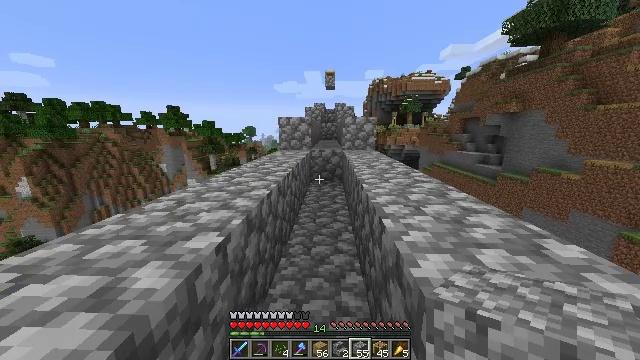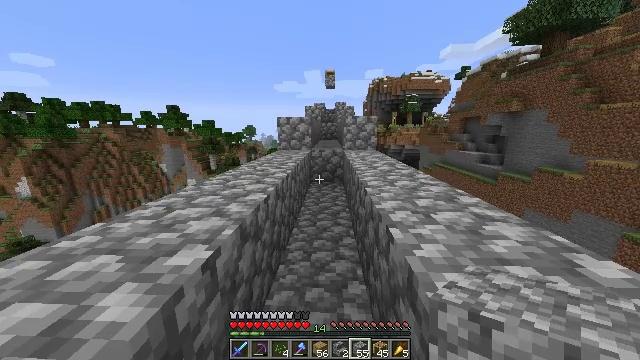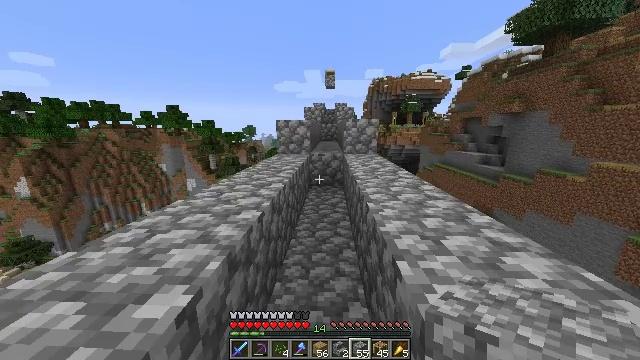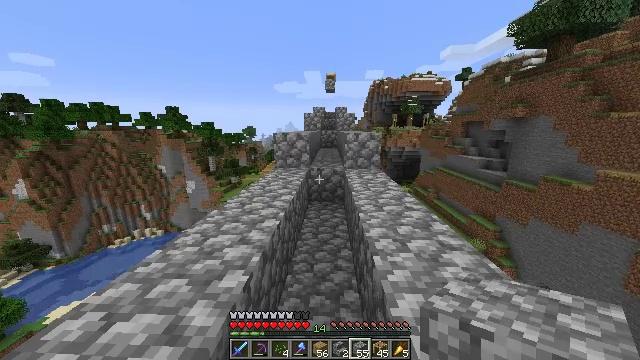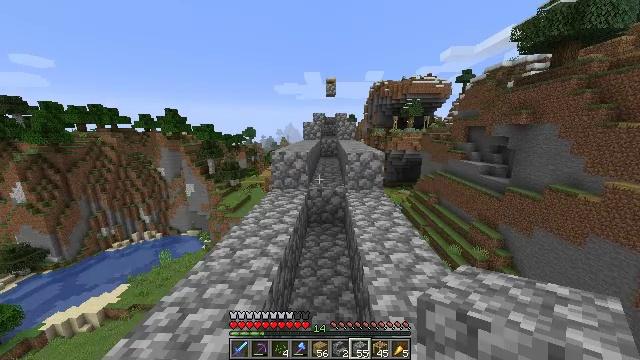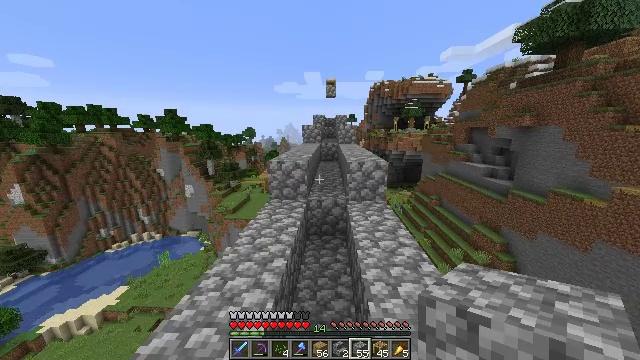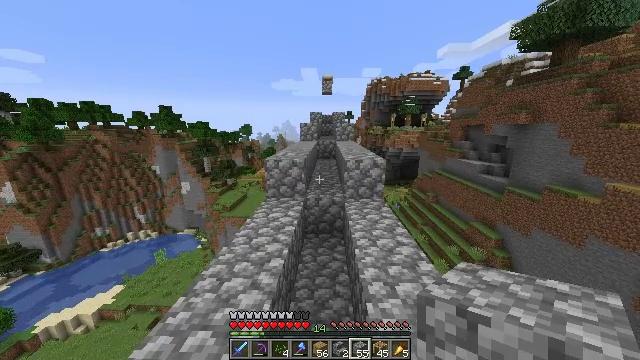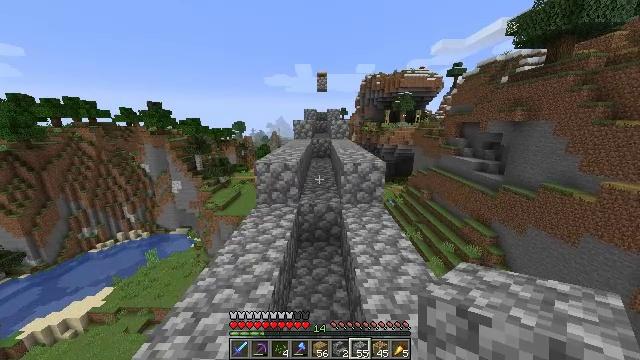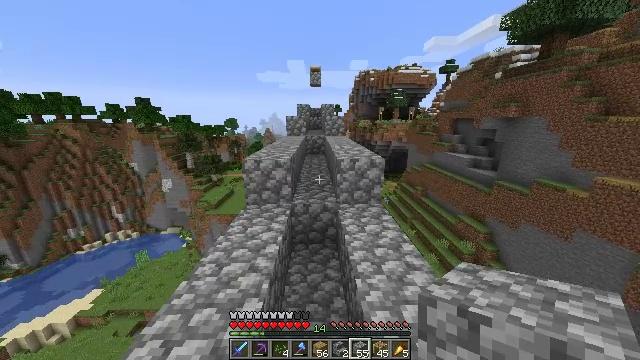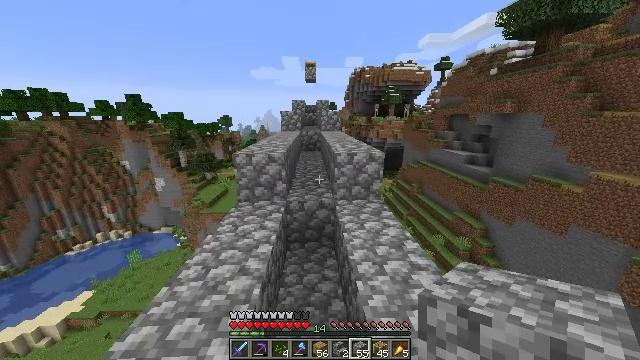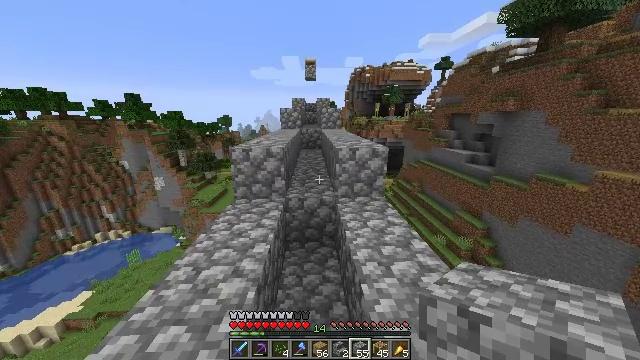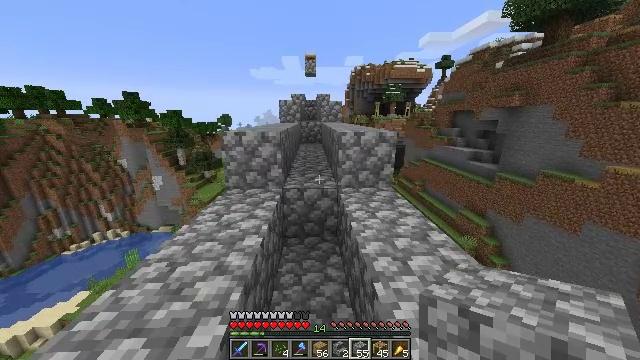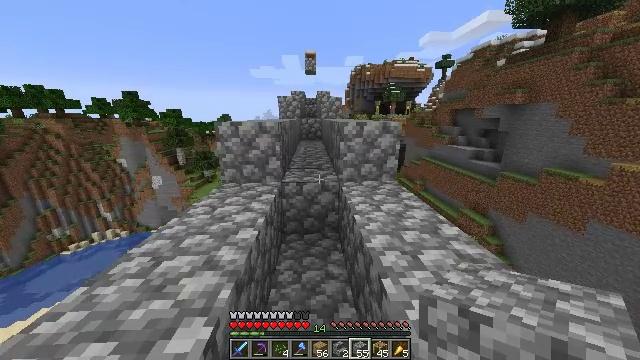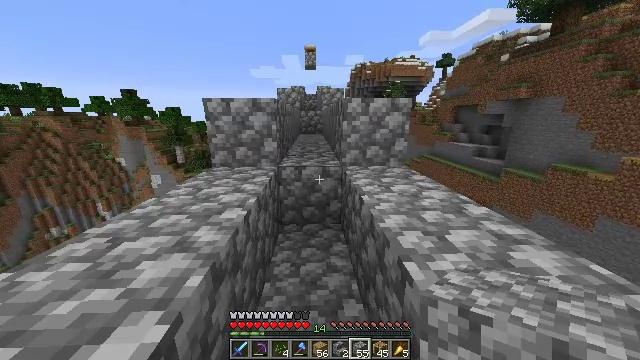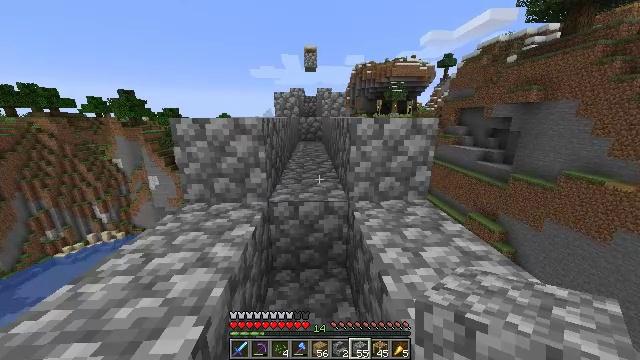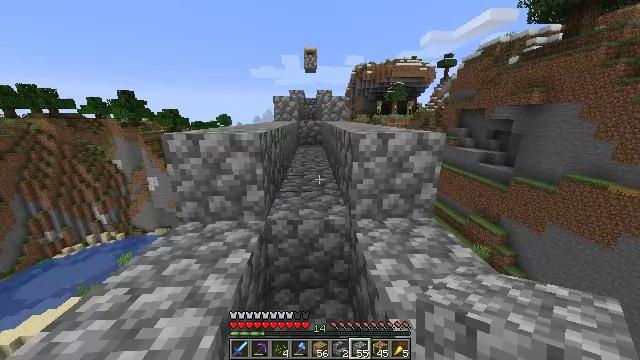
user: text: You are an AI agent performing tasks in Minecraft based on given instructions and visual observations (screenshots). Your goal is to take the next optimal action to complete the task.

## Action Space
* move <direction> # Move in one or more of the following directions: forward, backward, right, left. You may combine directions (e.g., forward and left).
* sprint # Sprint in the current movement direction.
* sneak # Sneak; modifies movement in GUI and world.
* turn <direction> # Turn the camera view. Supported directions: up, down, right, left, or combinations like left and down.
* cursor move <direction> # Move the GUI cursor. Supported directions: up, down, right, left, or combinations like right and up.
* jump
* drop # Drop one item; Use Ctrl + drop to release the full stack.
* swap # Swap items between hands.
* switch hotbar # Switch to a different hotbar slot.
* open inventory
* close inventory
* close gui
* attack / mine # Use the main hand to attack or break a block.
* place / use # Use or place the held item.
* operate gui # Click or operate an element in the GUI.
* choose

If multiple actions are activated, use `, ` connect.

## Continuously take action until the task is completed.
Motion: motion action
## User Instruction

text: Dismantle the scaffolding.
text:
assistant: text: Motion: move forward, jump
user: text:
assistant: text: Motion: move forward, sprint, jump
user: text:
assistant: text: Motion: move forward, sprint, jump
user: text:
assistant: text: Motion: move forward, sprint, jump
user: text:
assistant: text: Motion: move forward, sprint, jump
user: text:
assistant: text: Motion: move forward, sprint, jump
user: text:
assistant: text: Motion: move forward, sprint, turn right, jump
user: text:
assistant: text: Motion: move forward, turn right, jump
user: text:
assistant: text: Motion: move forward, turn right, jump
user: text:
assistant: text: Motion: move forward, jump
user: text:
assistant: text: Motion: move forward, jump
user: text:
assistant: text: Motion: move forward, jump
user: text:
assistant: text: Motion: move forward, jump
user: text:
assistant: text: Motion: move forward, jump
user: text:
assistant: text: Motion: move forward, sprint, jump
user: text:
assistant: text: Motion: move forward, sprint, jump
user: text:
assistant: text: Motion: move forward, sprint, jump
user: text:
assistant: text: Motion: move forward, sprint, jump
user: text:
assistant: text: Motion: move forward, sprint, jump
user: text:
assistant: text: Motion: move forward, jump
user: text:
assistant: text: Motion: move forward, jump
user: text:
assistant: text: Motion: move forward, jump
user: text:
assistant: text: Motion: move forward, jump
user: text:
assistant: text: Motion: move forward, jump
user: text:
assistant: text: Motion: move forward, sprint, jump
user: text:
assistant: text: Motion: move forward, sprint, jump
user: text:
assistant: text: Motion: move forward, sprint, jump
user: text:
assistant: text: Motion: move forward, sprint, jump
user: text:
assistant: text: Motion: move forward, sprint, jump
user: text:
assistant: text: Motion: move forward, sprint, jump